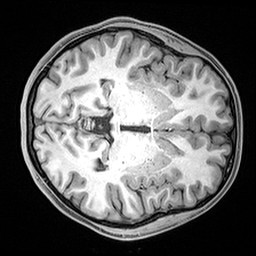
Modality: T1w
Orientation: axial
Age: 18
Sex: female
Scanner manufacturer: siemens
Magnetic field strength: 3 T
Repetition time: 2.4 s
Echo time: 0.00217 s